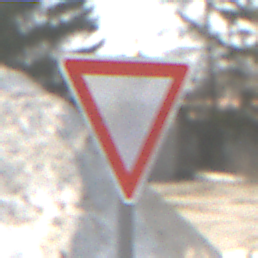
Verkehrszeichen: VorfahrtGewaehren
Umgebung: Outdoor, Suburban
Tageszeit: Midday
Wetter: PartlyCloudy
Licht: Natural
Jahreszeit: NotSpecified
Kontrast: HighContrast